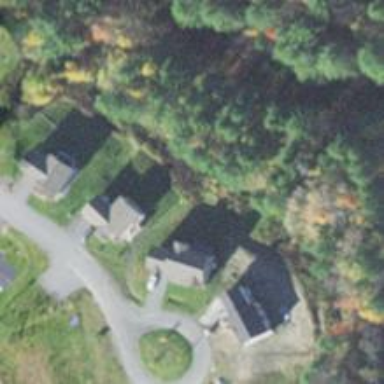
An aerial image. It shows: Simple house.